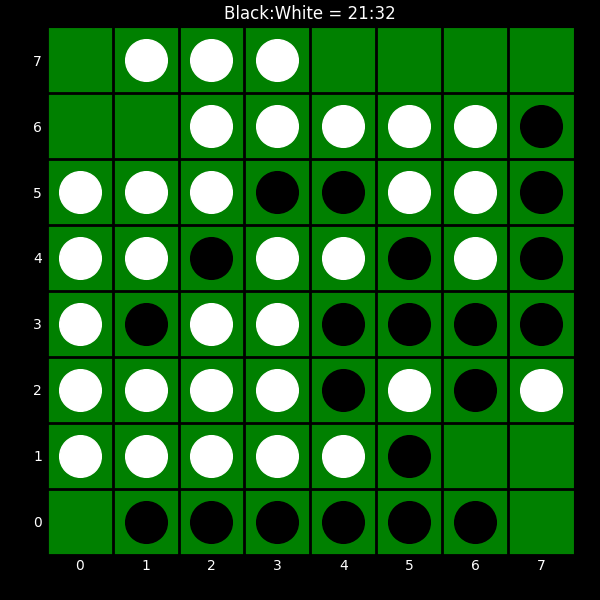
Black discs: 21
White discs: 32